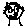
Label: smiley face